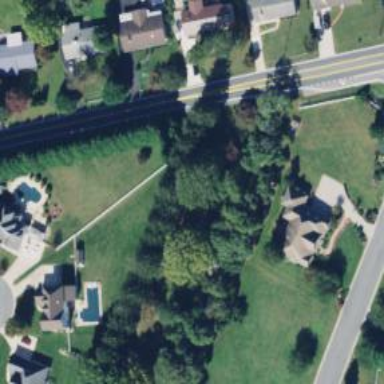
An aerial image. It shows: Driveway leading to service road.